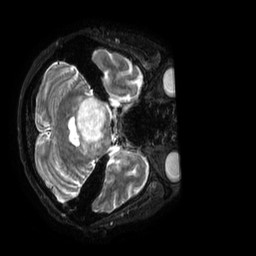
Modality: T2w
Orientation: axial
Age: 46
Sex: female
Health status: ill
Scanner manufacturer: philips
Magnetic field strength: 3 T
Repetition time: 3.5 s
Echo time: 0.3 s